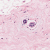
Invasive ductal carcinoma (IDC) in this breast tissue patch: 0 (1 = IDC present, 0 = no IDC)